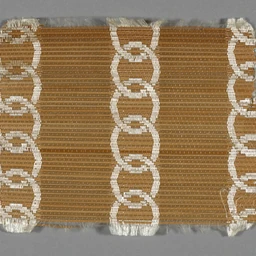
Title: Sample
Caption: sample, textile, weaving, silk (fiber), a work made of silk and straw, plain weave self-patterned by areas of twill interlacings over plain weave and layers of plain weave; woven on loom with jacquard attachment, textiles, art institute of chicago